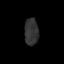
Tissue: skin
Cell type: Myeloid cells
Senescence score: 0.2875
Nuclear area (px): 367
Mean DAPI intensity: 50.482